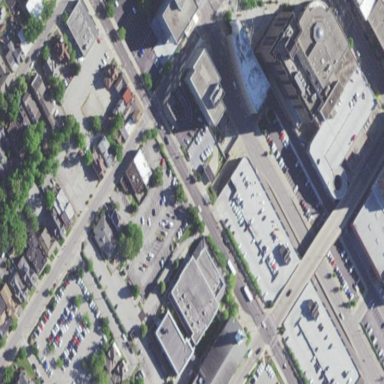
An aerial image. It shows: Bus station.